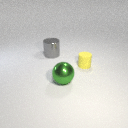
small yellow rubber cylinder to the right of large gray metal cylinder